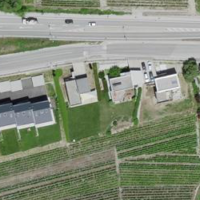
EUNIS habitat code: 40
Species observed at this site:
Cotinus coggygria
Euonymus europaeus